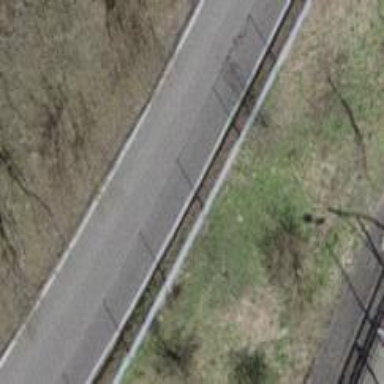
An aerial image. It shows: Unclassified road with asphalt surface.